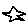
Label: star